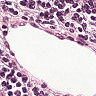
Metastatic tissue present: no